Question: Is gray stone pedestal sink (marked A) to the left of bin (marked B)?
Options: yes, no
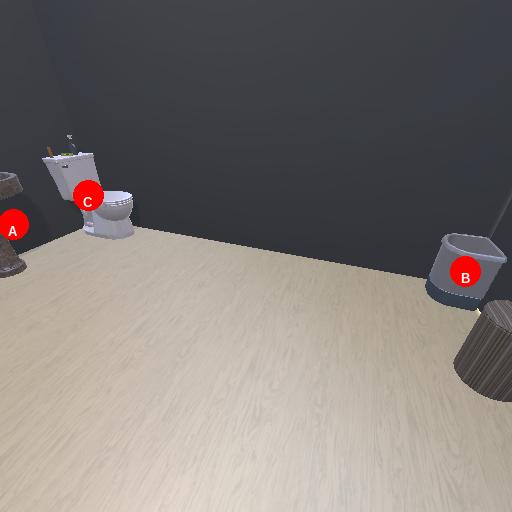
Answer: yes